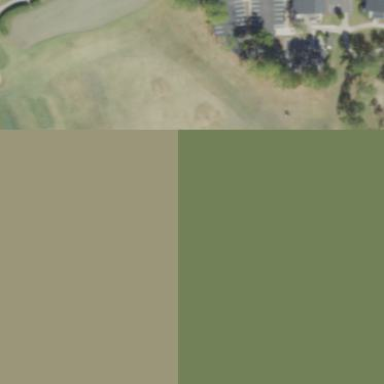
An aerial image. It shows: Grassy area designated for driving range golf.